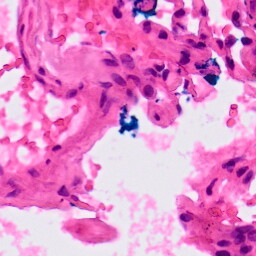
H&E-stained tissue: Lung